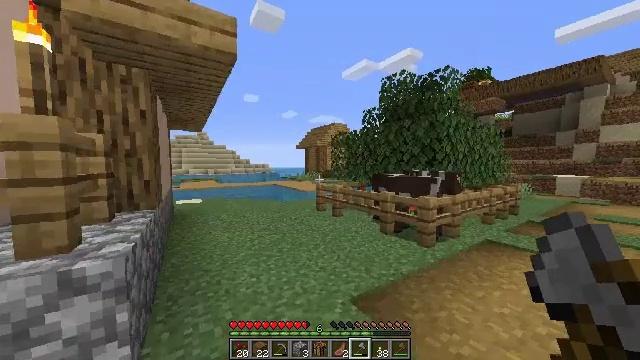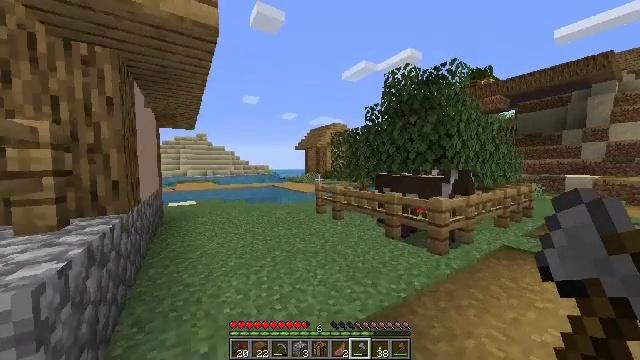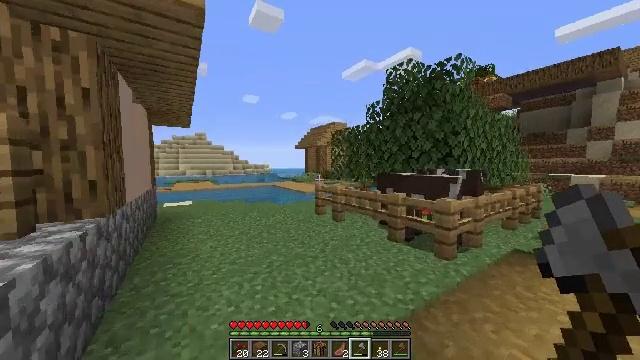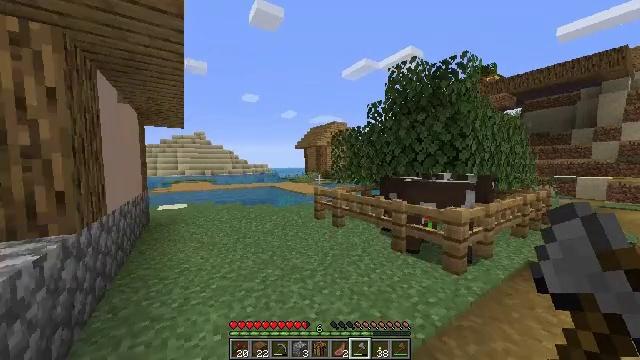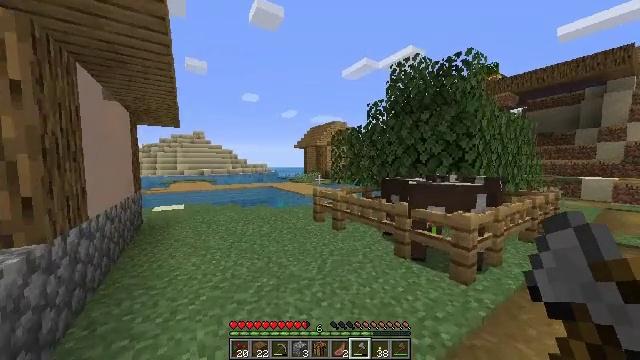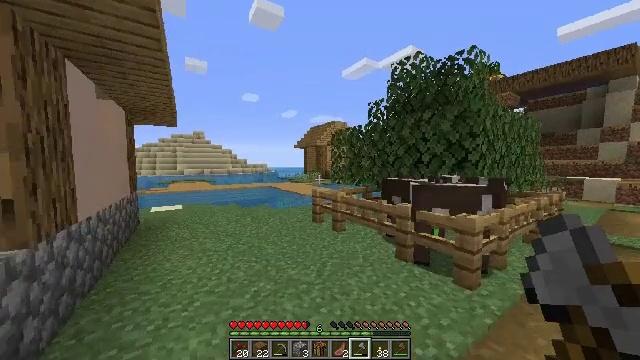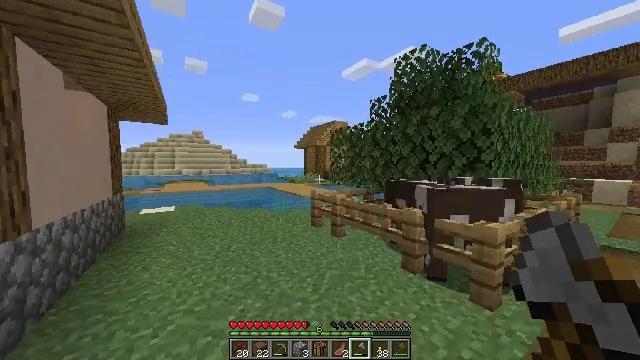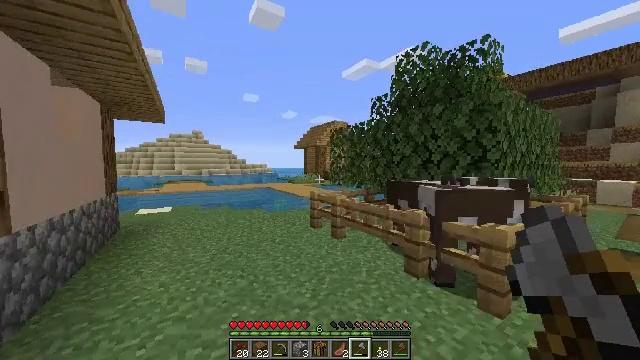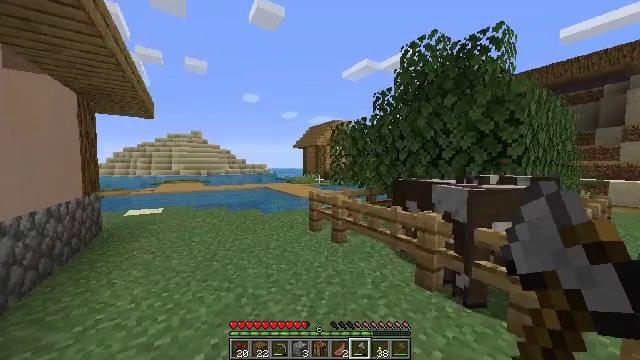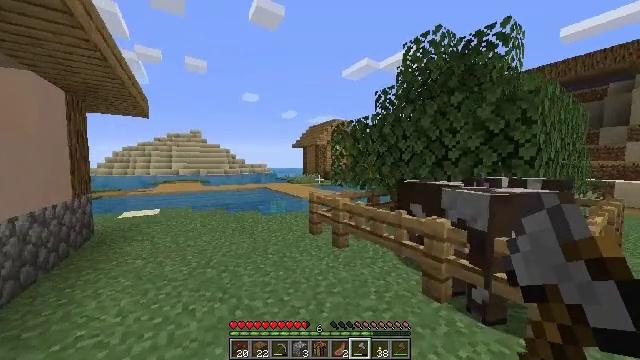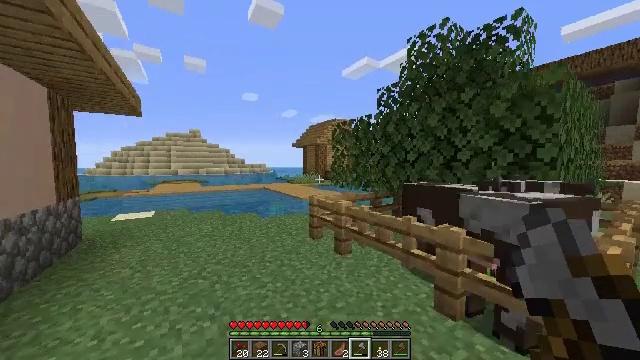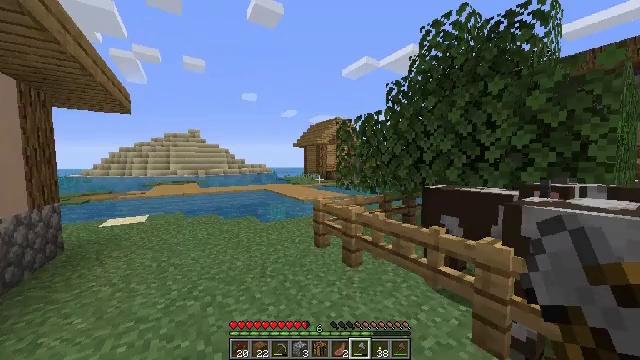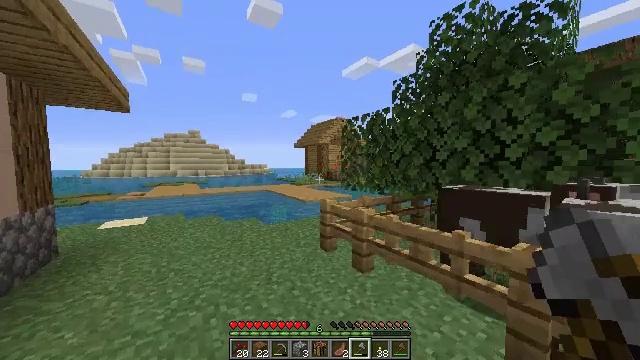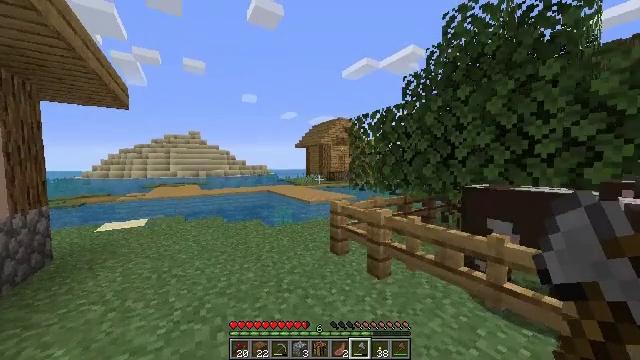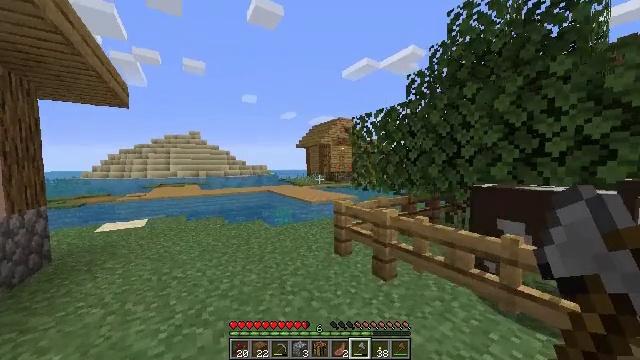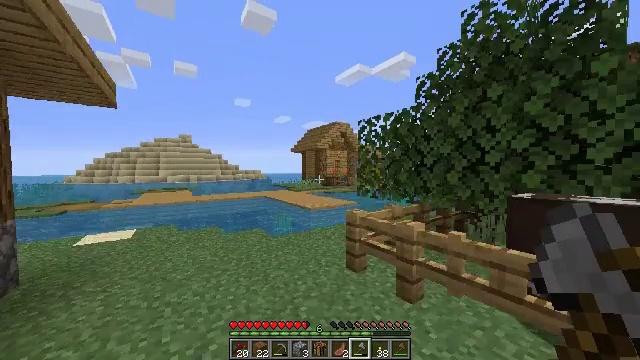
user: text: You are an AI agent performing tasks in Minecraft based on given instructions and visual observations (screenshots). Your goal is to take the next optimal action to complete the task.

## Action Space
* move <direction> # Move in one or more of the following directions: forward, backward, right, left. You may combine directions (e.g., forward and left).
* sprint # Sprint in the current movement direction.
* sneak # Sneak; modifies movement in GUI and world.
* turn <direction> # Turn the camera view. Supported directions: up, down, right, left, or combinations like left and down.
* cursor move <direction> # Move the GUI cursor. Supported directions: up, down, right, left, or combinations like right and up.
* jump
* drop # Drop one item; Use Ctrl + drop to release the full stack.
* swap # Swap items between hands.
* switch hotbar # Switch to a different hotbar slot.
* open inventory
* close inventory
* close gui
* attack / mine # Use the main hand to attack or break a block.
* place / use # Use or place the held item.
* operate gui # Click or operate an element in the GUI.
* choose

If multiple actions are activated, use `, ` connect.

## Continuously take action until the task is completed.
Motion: motion action
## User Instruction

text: Remove the grass path from the ground.
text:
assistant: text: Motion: move forward, sprint
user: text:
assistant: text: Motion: move forward, sprint
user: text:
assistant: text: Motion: move forward, sprint
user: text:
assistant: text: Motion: move forward, sprint
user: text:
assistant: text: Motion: move forward, sprint
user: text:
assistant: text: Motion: move forward, sprint
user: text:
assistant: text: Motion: move forward, sprint
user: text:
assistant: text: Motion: move forward, sprint
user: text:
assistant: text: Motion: move forward, sprint
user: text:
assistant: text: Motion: move forward, sprint
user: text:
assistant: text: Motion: move forward and move left, sprint
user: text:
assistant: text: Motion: move forward and move left, sprint
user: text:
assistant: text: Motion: move forward and move left, sprint
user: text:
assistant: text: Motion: move forward and move left, sprint
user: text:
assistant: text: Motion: move forward and move left, sprint, turn right and up
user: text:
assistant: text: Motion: move forward and move left, sprint
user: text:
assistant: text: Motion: move forward, sprint
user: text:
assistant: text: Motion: move forward, sprint
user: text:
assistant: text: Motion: move forward, sprint, turn right
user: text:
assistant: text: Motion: move forward, sprint, turn right
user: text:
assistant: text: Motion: move forward, sprint, turn right
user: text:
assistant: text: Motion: move forward and move left, sprint, turn right
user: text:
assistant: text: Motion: move forward and move left, sprint, turn right
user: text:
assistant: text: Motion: move forward and move left, sprint, turn right
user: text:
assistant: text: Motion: move forward and move left, sprint, turn right
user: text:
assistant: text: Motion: move forward and move left, sprint, turn right
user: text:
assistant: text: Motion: move forward and move left, sprint, turn right
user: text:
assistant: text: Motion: move forward and move left, sprint, turn right
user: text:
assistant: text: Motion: move forward, sprint, turn right
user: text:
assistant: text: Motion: move forward, sprint